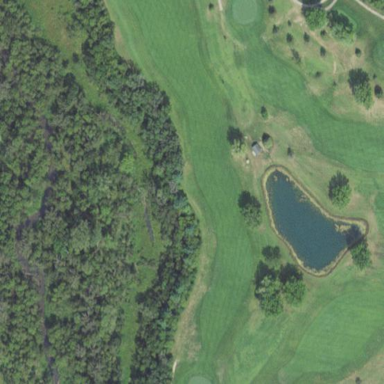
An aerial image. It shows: Grassy area designated as golf fairway.